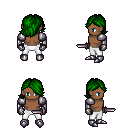
a pixel art fantasy rpg character, male body template, human, dark skin, steel arm armor, white pants, green swoop hairstyle, metal gloves, metal boots, dagger, four views (front, back, left, right), 2x2 character sprite sheet, small pixel art, hard edges, no anti-aliasing